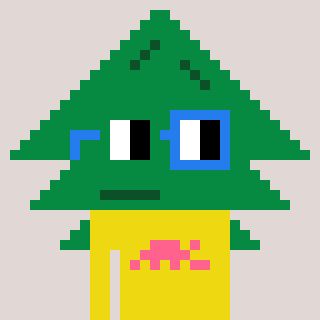
a pixel art character with square green and blue glasses, a fir-shaped head and a yellow-colored body on a warm background